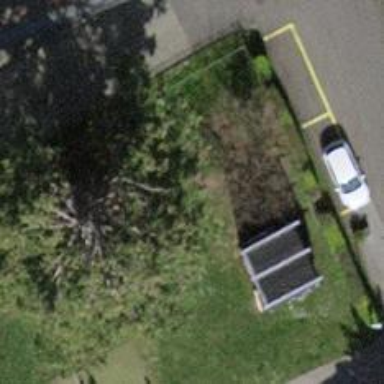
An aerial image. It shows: Bench for seating.